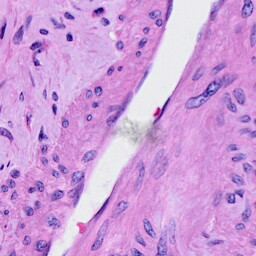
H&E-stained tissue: Cervix